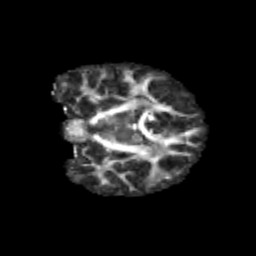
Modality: FA
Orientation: coronal
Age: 11
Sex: male
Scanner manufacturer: siemens
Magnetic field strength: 3 T
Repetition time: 3.8 s
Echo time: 0.07 s